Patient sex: F
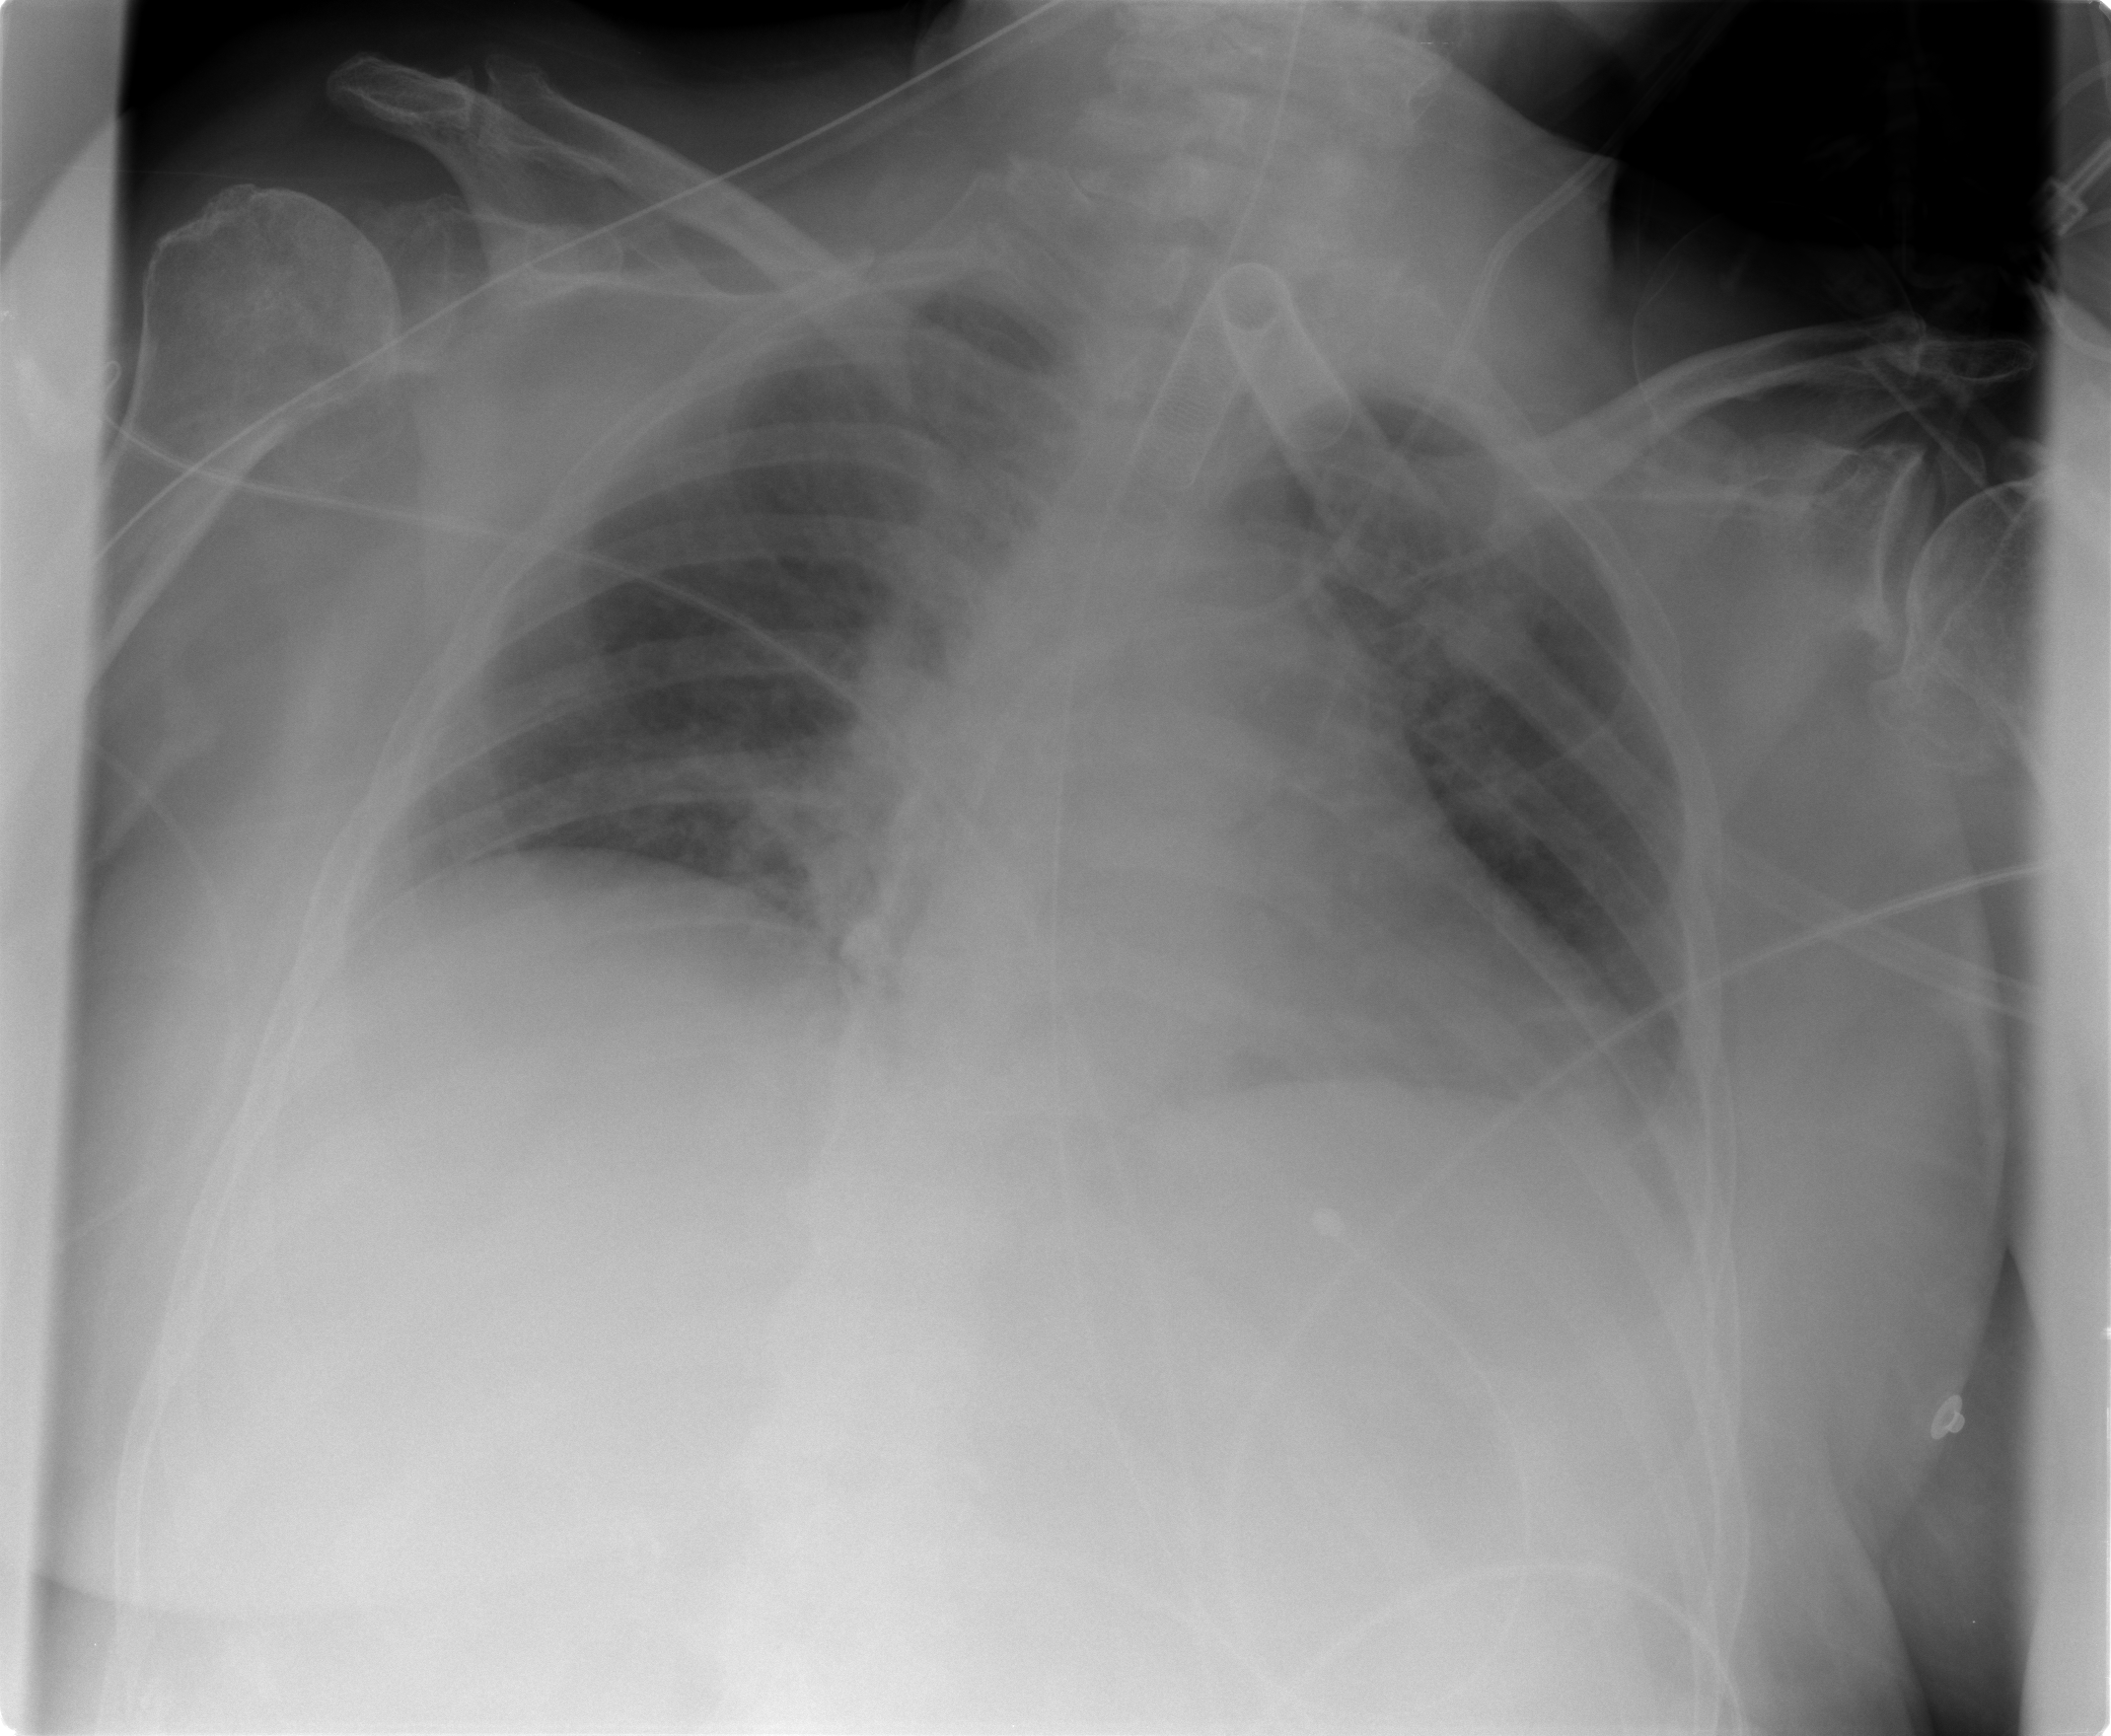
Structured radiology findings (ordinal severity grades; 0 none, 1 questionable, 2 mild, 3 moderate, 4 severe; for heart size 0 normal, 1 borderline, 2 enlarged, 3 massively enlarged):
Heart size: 1
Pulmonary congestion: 2
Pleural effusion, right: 0
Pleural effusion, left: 2
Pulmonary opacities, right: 2
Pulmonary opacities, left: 2
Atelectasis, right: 2
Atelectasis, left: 2